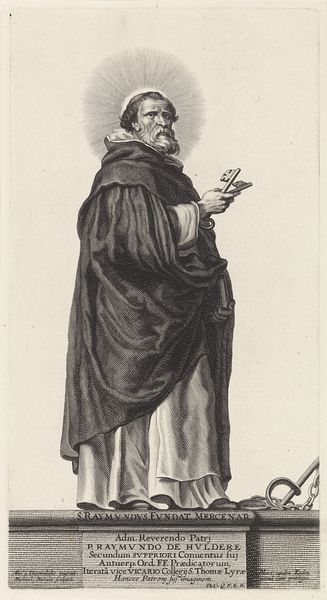
Titel: De heilige Raymundus van Peñafort
Künstler: Michel Natalis
Standort: Amsterdam
Institution: Rijksmuseum
Schlagwörter: barbe, manteau, épée, clé, cape, sabre, saint, estampe, auréole, clés, raymond